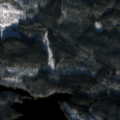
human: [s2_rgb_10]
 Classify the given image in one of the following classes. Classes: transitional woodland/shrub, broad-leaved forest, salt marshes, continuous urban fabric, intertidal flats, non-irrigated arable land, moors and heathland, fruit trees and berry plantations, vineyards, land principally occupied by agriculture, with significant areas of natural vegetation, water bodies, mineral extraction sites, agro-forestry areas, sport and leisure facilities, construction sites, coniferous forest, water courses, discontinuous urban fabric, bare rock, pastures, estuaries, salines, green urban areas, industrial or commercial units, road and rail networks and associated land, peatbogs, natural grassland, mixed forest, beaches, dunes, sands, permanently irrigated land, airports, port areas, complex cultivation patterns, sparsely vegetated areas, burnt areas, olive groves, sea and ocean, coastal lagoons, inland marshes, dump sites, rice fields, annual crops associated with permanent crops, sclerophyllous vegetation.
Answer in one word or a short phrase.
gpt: coniferous forest, transitional woodland/shrub, water bodies